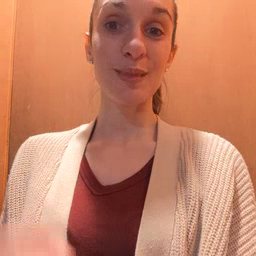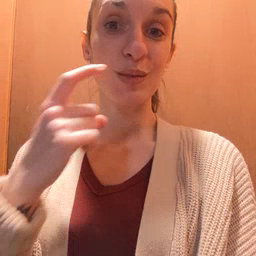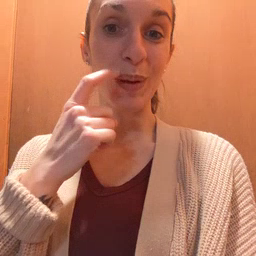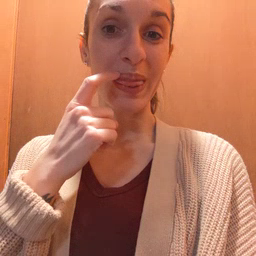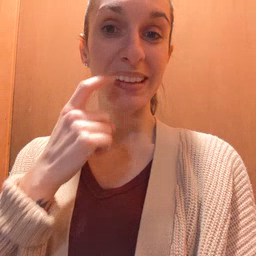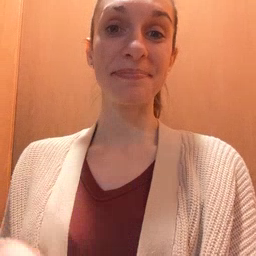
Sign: tooth